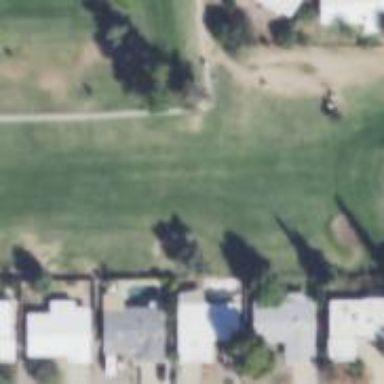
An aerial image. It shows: Golf fairway surrounded by grass.